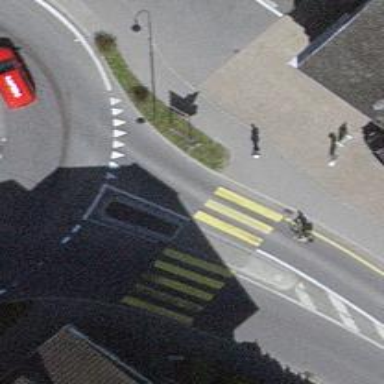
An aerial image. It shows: Pedestrian crossing with zebra markings on the footway.